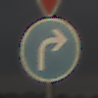
Verkehrszeichen: VorgeschriebeneFahrtrichtungRechts
Zusatzzeichen oben: VorfahrtGewaehren
Umgebung: Outdoor, RoadRail
Tageszeit: Midday
Wetter: Overcast
Licht: Natural
Jahreszeit: NotSpecified
Kontrast: LowContrast